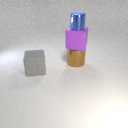
large purple rubber cube below small blue metal cylinder